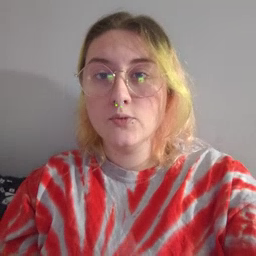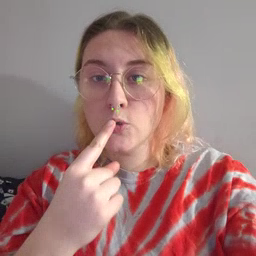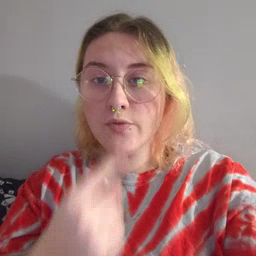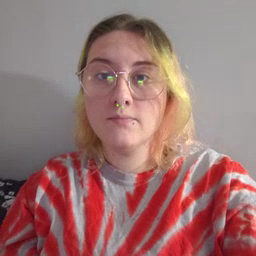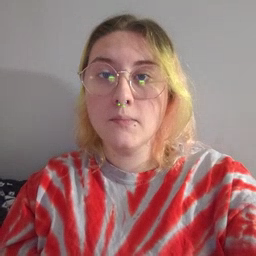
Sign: tooth